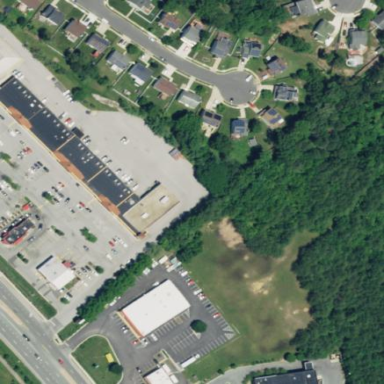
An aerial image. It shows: Retail building.